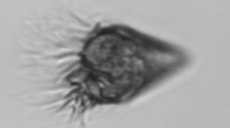
Label: Strombidium_wulffi